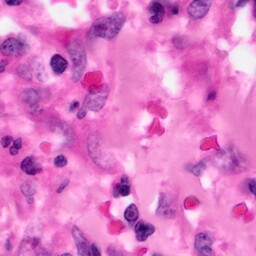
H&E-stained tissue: Pancreatic